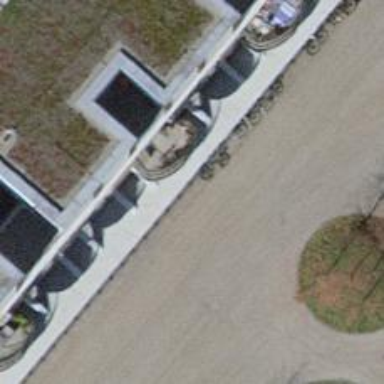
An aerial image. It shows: Bicycle parking area with stands available.